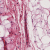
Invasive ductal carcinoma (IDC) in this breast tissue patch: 0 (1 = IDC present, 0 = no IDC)